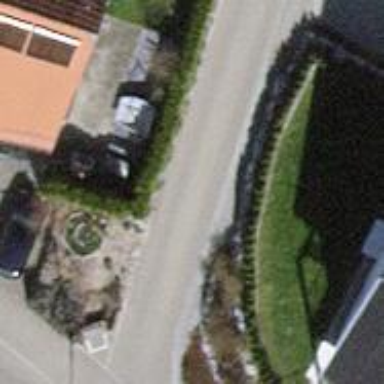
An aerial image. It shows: Hedge barrier.